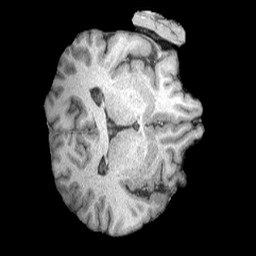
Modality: T1w
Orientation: axial
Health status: healthy